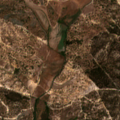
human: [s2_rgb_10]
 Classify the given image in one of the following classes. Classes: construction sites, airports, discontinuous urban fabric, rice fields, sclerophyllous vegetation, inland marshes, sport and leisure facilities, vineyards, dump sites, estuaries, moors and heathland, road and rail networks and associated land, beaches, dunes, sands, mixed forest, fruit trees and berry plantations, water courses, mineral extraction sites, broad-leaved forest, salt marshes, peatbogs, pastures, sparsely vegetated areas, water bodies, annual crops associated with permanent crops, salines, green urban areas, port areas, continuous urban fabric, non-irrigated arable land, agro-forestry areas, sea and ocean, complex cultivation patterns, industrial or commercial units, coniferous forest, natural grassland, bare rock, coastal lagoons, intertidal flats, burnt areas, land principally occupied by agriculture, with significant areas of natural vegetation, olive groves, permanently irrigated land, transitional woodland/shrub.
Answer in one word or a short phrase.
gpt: rice fields, agro-forestry areas, broad-leaved forest, transitional woodland/shrub